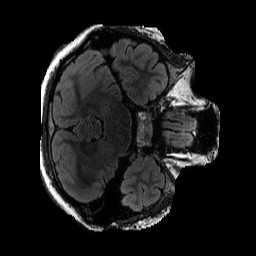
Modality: FLAIR
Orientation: axial
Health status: ill
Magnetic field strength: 3 T